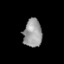
Tissue: lung
Cell type: Epithelial cells
Senescence score: 0.1597
Nuclear area (px): 506
Mean DAPI intensity: 155.097